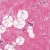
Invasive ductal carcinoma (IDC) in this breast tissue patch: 0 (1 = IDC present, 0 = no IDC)